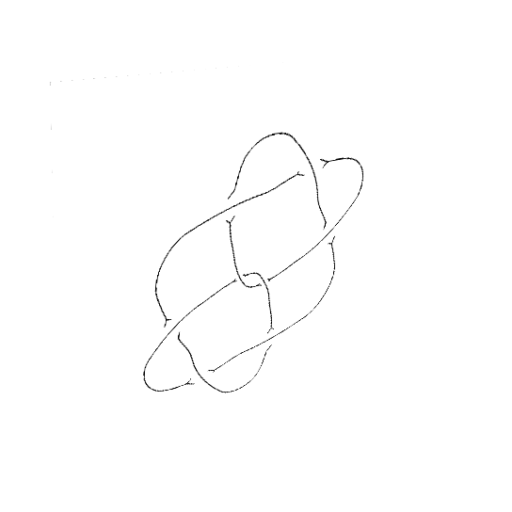
Crossing number: 8